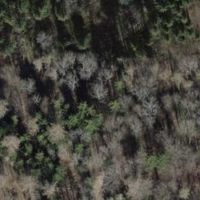
EUNIS habitat code: 41
Species observed at this site:
Prunella vulgaris